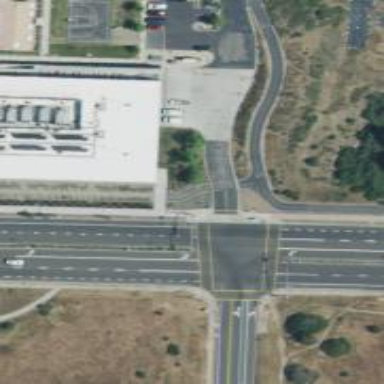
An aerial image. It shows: Footway crossing.